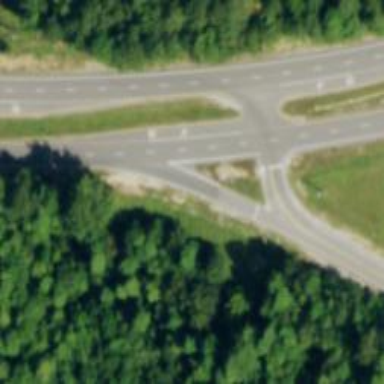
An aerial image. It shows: Primary highway with asphalt surface. It is dual carriageway.